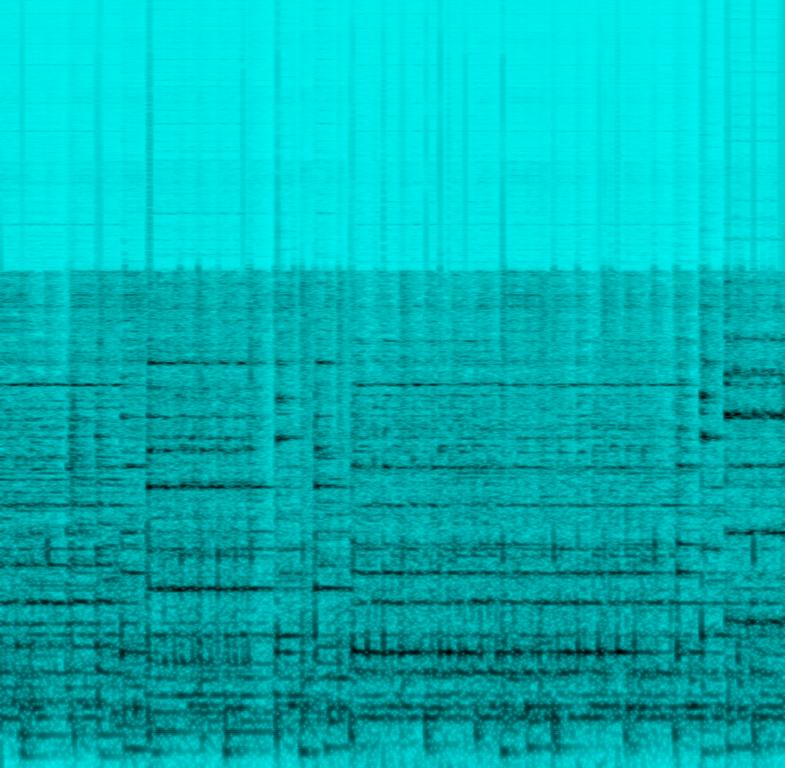
This music is a cheerful instrumental. The tempo is medium with the lead harmony on a Xylophone, energetic drumming, keyboard accompaniment and rhythmic acoustic guitar. The audio quality is inferior and the music is muffled and muddy. There are background sounds like people talking, laughing and ambient nature sounds like a breeze. The music is fun, youthful, simple, enjoyable, chirpy and vivacious.